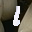
Label: 1